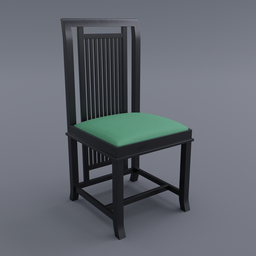
Label: furniture